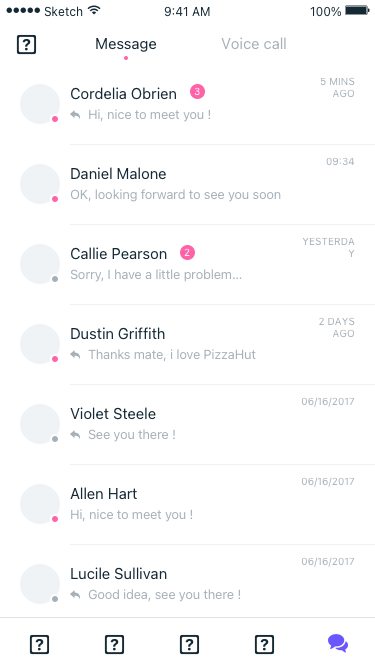
Text in this UI design:
Cordelia Obrien
3
5 MINS AGO
Hi, nice to meet you !
Daniel Malone
09:34
OK, looking forward to see you soon
Callie Pearson
2
YESTERDAY
Sorry, I have a little problem…
Dustin Griffith
2 DAYS AGO
Thanks mate, i love PizzaHut
Violet Steele
06/16/2017
See you there !
Allen Hart
06/16/2017
Hi, nice to meet you !
Lucile Sullivan
06/16/2017
Good idea, see you there !





Message
Voice call